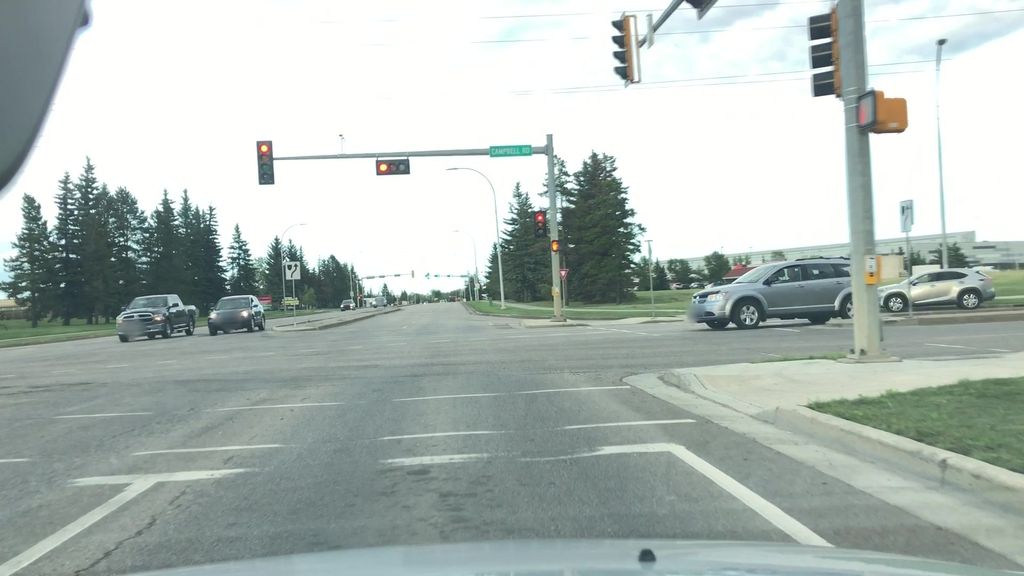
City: edmonton